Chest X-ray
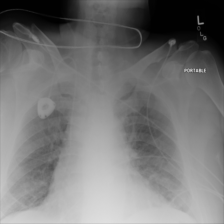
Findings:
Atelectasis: negative
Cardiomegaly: negative
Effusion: negative
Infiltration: negative
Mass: negative
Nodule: negative
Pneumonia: negative
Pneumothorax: negative
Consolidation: negative
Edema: negative
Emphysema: negative
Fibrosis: negative
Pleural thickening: negative
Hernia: negative